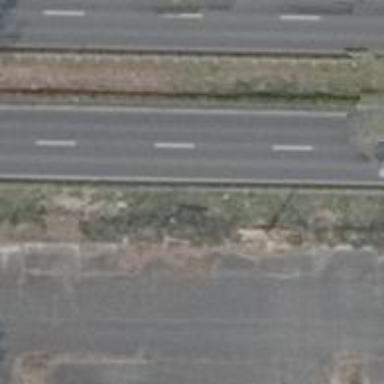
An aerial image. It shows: Asphalt road designated as primary highway with lane markings.